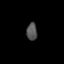
Tissue: skin
Cell type: Others
Senescence score: 0.7051
Nuclear area (px): 181
Mean DAPI intensity: 83.315